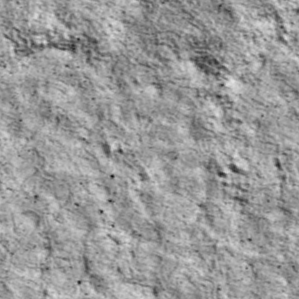
Label: non_frost